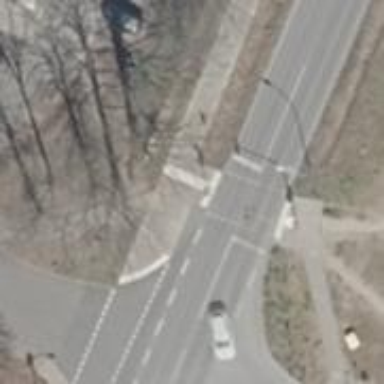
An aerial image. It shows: Footway with traffic signals at crossing.